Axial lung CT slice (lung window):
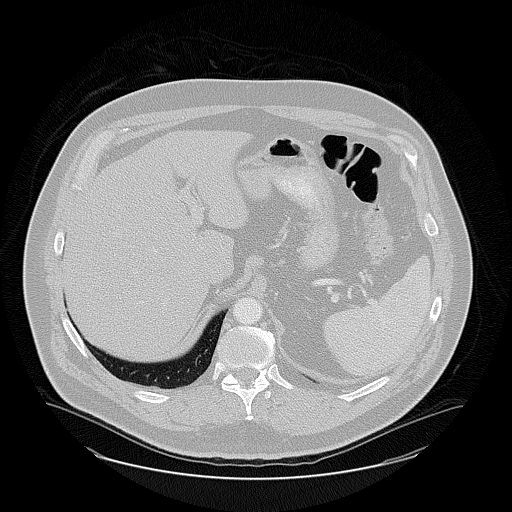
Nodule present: no